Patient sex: F
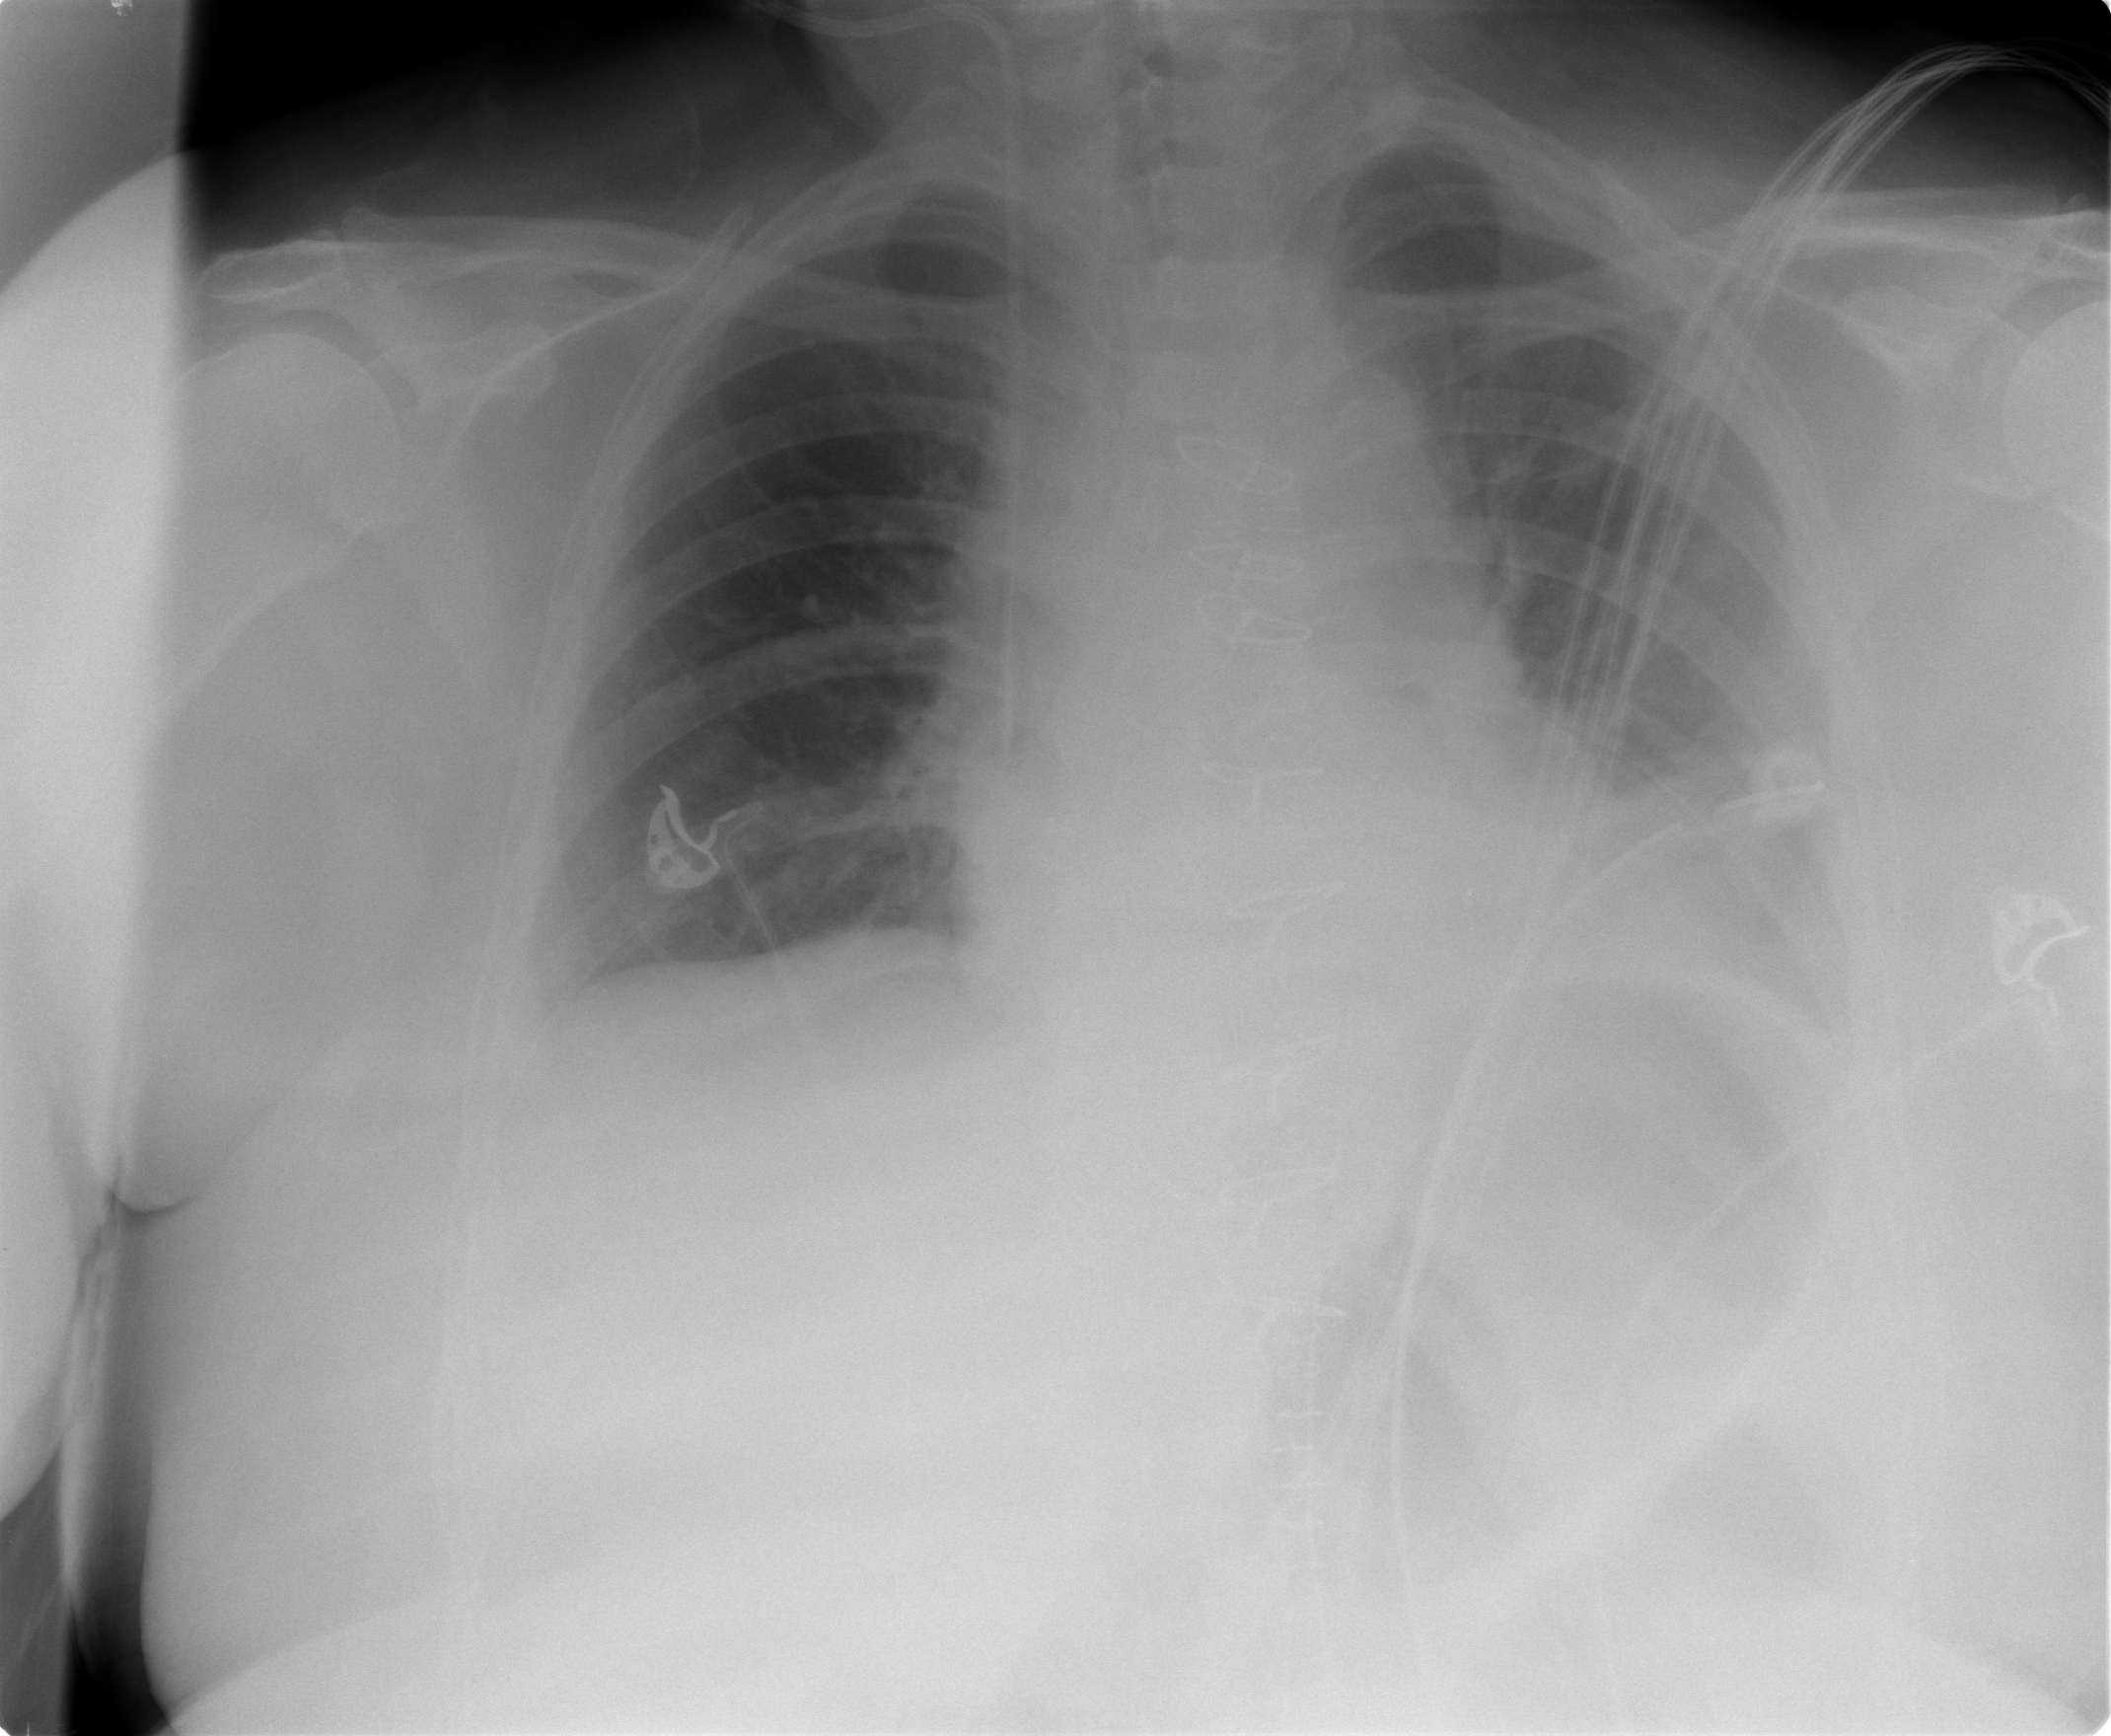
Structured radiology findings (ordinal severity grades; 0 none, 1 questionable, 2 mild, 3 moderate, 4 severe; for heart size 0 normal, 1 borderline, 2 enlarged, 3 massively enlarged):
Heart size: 1
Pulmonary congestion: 1
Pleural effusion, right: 0
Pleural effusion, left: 2
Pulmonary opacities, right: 0
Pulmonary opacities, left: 0
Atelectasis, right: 0
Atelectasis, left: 2